Question: I've looked at a number of questions but can't find a solution for a View-Based NSOutlineView
<URL>
<URL>
<URL>
I'm trying to set each row to whatever color I want. I've read somewhere that I need to subclass 'NSTableRowView' which I've now done.
According to the <URL>, I see the following methods:
'''
- drawBackgroundInRect:
- drawDraggingDestinationFeedbackInRect:
- drawSelectionInRect:
- drawSeparatorInRect:
'''
How would I go about setting the background color for the individual rows? Am I going the wrong route above?
Since i'm using an NSOutlineView and not a NSTableView, when i change the background color of the cells the image looks like the following. The disclosure arrows to the left is not colored. Is there any way to change the color of the whole row for the NSOutlineView?

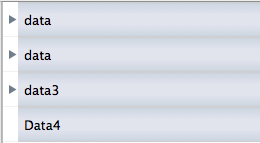
Answer: Came up with a solution. Implemented the following.
'''
-(void)outlineView:(NSOutlineView *)outlineView didAddRowView:(NSTableRowView *)rowView forRow:(NSInteger)row {
[self updateRowViewBackColorforItem:[outlineView itemAtRow:row]];
}
-(void)updateRowViewBackColorforStep:(myCustomItem *)customItem {
static NSColor *color1;
static NSColor *color2;
static NSColor *color3;
if (color1 == nil) {
sharedcolorHeader = [NSColor colorWithCalibratedRed:(r/255.0f) green:(g/255.0f) blue:(b/255.0f) alpha:1.0];
}
if (color2 == nil) {
sharedcolorChildren = [NSColor colorWithCalibratedRed:(x/255.0f) green:(y/255.0f) blue:(z/255.0f) alpha:1.0];
}
if (color3 == nil) {
normalColor = [NSColor colorWithCalibratedRed:(255/255.0f) green:(255/255.0f) blue:(255/255.0f) alpha:1.0];
}
NSInteger row = [stepOutlineView rowForItem:step];
if (row < 0) return;
NSTableRowView *view = [myOutlineView rowViewAtRow:row makeIfNecessary:NO];
if ([customItem type] == 1) {
[view setBackgroundColor:sharedcolorHeader];
} else if([customItem type] == 2) {
[view setBackgroundColor:sharedcolorChildren];
} else {
[view setBackgroundColor:normalColor];
}
}
'''